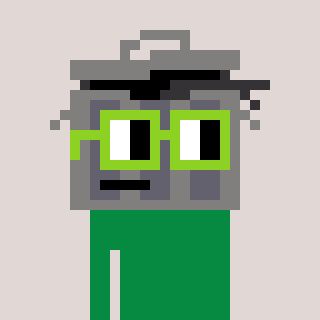
a pixel art character with square light green glasses, a trashcan-shaped head and a green-colored body on a warm background